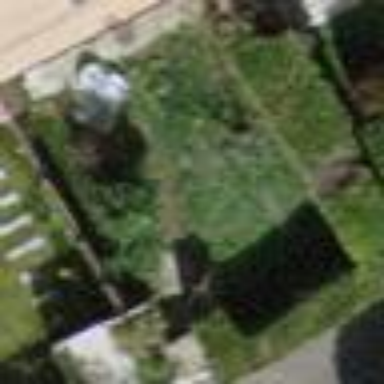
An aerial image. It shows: Garden enclosed by fence.